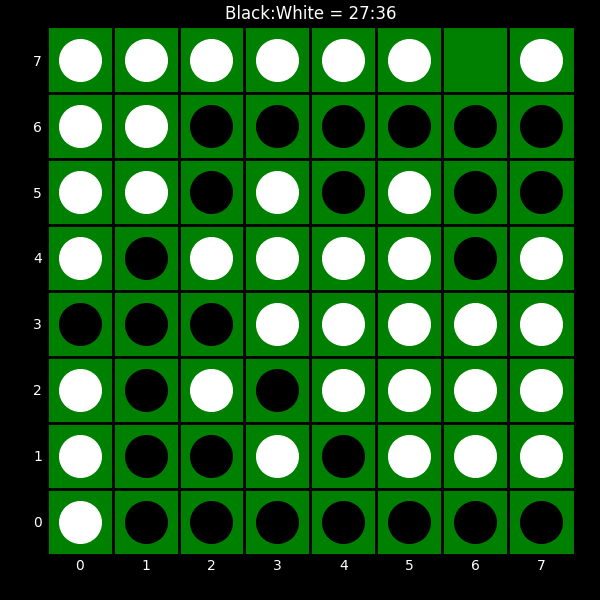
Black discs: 27
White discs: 36